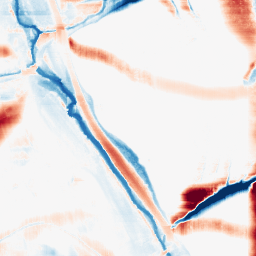
Category: morphological
Decomposition family: morphological_rect
Decomposition parameters: operation: average
width: 50
height: 20
Upsampling method: cubic_catmull_rom
Upsampling parameters: scale: 4
Upsampling scale: 4